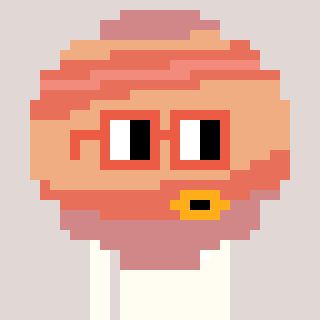
a pixel art character with square orange glasses, a jupiter-shaped head and a grayscale-colored body on a warm background